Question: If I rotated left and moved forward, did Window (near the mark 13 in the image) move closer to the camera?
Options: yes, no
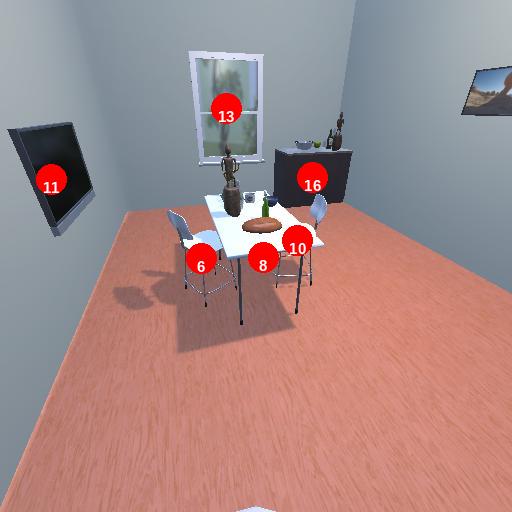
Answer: yes